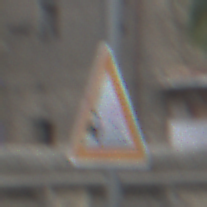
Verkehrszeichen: SplittSchotter
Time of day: MorningAfternoon
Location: Outdoor (Suburban)
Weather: PartlyCloudy
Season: NotSpecified
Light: Natural